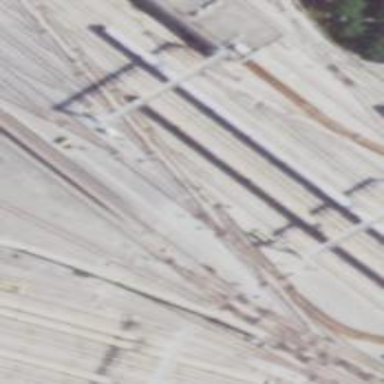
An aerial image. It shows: Railway crossing.